Question: There is a WinAPI function <URL> that provides details of all I/O operations of a given process: number of read/write operations and number of bytes read/written since the process started. Most likely Task Manager uses this function to show these numbers:

---
Is there a relatively easy way to get the same or similar stats, but for the since it started?
Please note, that it is not the same as enumerate all current processes and sum up results of 'GetProcessIoCounters', because there are processes that start, run for a while and finish. At the time when I call 'GetProcessIoCounters' such processes don't exist anymore, but I would like to know the overall I/O of the system.
I intend to collect these stats every hour or so and log them into the database for future analysis and to help with debugging.
I'm looking for a method that works on Windows XP without WMI (we use a significantly cut-down Windows XP Embedded), but if such method exists only for later versions of Windows, please share it. Eventually it will be useful.
I tried the 'DeviceIoControl(IOCTL_DISK_PERFORMANCE)' method suggested by <URL>.
I had to run <URL>. Further calls returned non-zero stats. Obviously, there was some substantial disk activity when the system started, but it was not counted. So, it looks like that the first call to 'DeviceIoControl' after reboot indeed enables/starts the counters.
If I run 'diskperf.exe -N', then 'DeviceIoControl' stops working immediately without the need to reboot. When I run 'diskperf.exe -Y', then 'DeviceIoControl' works fine again.
Now the question is: what 'diskperf.exe -Y' does and how to do the same thing in my program?
I exported the whole registry after 'diskperf.exe -Y' and after 'diskperf.exe -N' and looked for the difference. The only difference I could find was in one key:
'''
HKEY_LOCAL_MACHINE\SYSTEM\CurrentControlSet\Services\PartMgr
"EnableCounterForIoctl"=dword:<PHONE>
'''
'diskperf.exe -Y' adds this key, 'diskperf.exe -N' removes it.
I tried to add/delete this key directly into the registry.
---
If the key doesn't exist and 'DeviceIoControl' doesn't work (after I run 'diskperf.exe -N') and I add this key like this:
'''
reg add "HKLM\SYSTEM\CurrentControlSet\Services\PartMgr" /v EnableCounterForIoctl /t REG_DWORD /d 1
'''
, then 'DeviceIoControl' begins to work immediately.
If the key exists and 'DeviceIoControl' works (after I run 'diskperf.exe -Y') and I delete this key like this:
'''
reg delete "HKLM\SYSTEM\CurrentControlSet\Services\PartMgr" /v EnableCounterForIoctl
'''
then 'DeviceIoControl' continues to work and the returned statistics keeps growing. Until reboot.
'diskperf.exe' must be doing something else in addition to changing the registry value, something like forcing the flush/refresh of the registry. In my case I care about enabling these counters and it seems to work with the simple adding of the registry key.
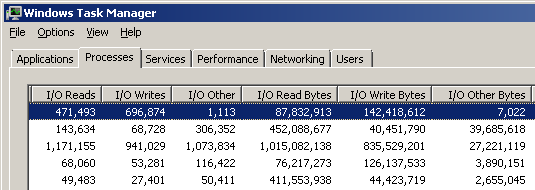
Answer: You can get the data one disk at a time using DeviceIoControl, something like this:
'''
#include <windows.h>
#include <iostream>
int main() {
HANDLE dev = CreateFile("\\.\C:",
FILE_READ_ATTRIBUTES,
FILE_SHARE_READ | FILE_SHARE_WRITE,
NULL,
OPEN_EXISTING,
0,
NULL);
DISK_PERFORMANCE disk_info { };
DWORD bytes;
if (dev == INVALID_HANDLE_VALUE) {
std::cerr << "Error opening disk
";
return 1;
}
if (!DeviceIoControl(dev,
IOCTL_DISK_PERFORMANCE,
NULL,
0,
&disk_info,
sizeof(disk_info),
&bytes,
NULL))
{
std::cerr << "Failure in DeviceIoControl
";
return 1;
}
std::cout.imbue(std::locale(""));
std::cout << "Bytes read: " << disk_info.BytesRead.QuadPart << "
";
std::cout << "Bytes written: " << disk_info.BytesWritten.QuadPart << "
";
}
'''
For example, on my machine right now, this shows:
'''
Bytes read: 15,768,173,568
Bytes written: 22,370,663,424
'''
Experimentally, the results I'm getting look reasonable. For example, after plugging in a flash drive and opening a preview of some pictures on it, I get:
'''
Bytes read: 3,956,736
Bytes written: 0
'''
To get the data for all drives currently visible in the system, add a call to 'GetLogicalDrives' or 'GetLogicalDriveStrings', and call code like this in a loop, but filling in the appropriate drive letter for each call.
This still isn't guaranteed to be all the data since the system was booted though. For example, if you eject a removable disk, information about what was read from/written to that drive is lost. If you plug it back in, you'll only get data about what was read/written since the last time it was plugged in.
I'm not at all sure you're going to be able to do a whole lot better than that though, at least without doing a fair amount of extra work to collect data periodically and keep track of when disks are ejected and inserted and such. When a disk is ejected, I suspect Windows pretty much throws away all the statistics about that drive, so if it's later plugged back in, Windows no longer stats about what was done with it prior to ejection.
Likewise, if a disk has been ejected so it's not currently visible, this won't be able to open it to start with, so it won't be able to retrieve any stats about that drive either.